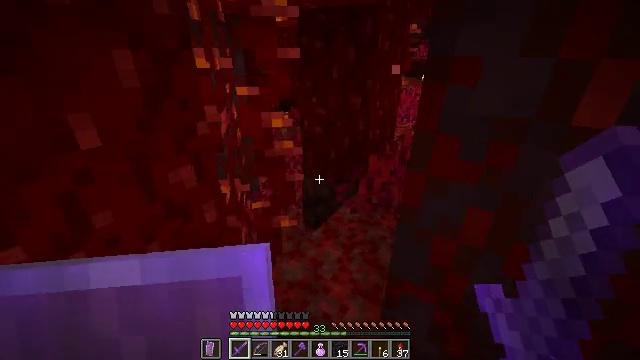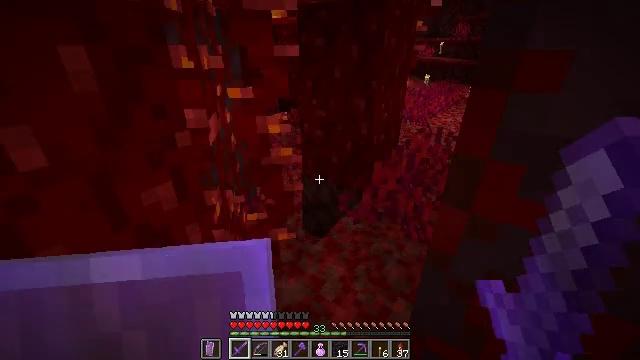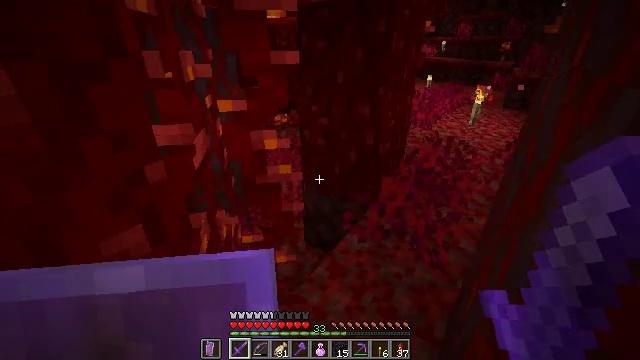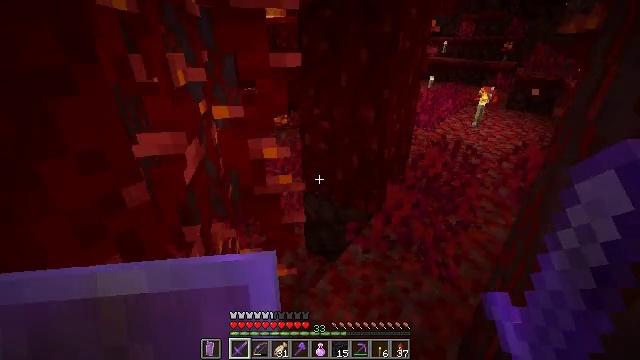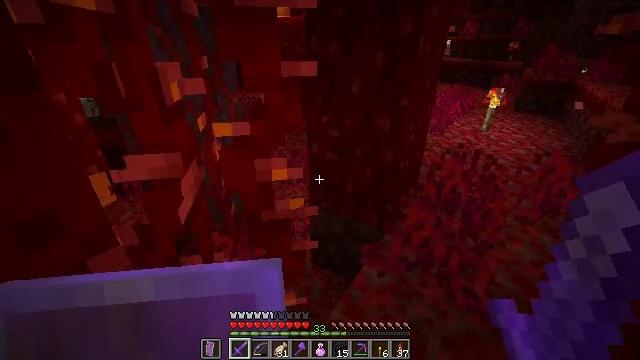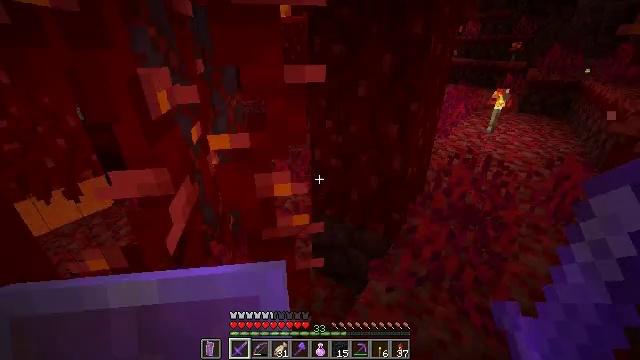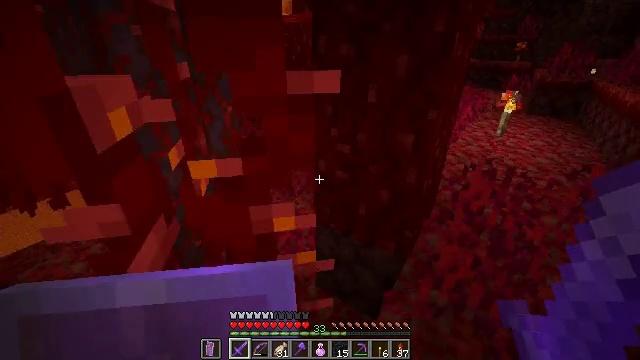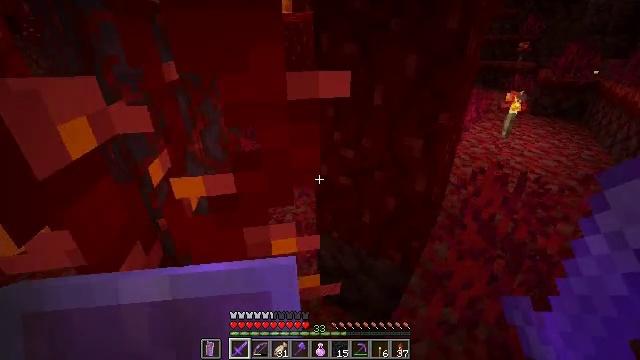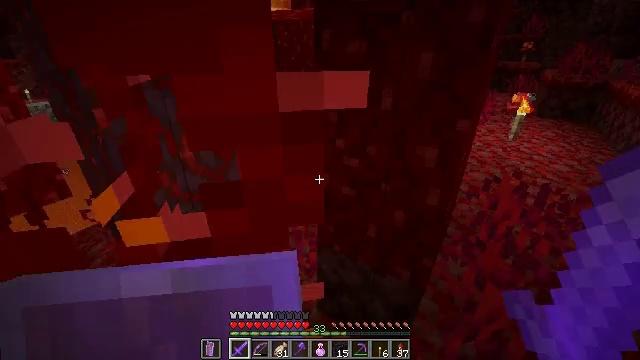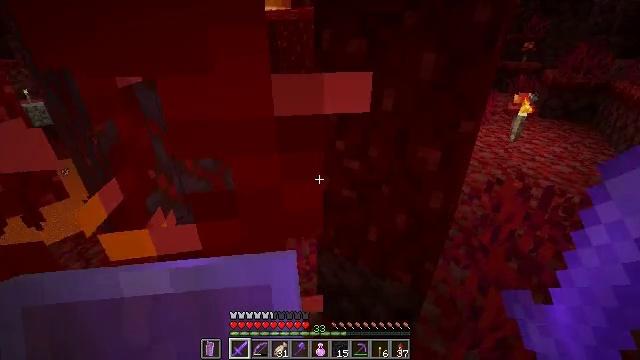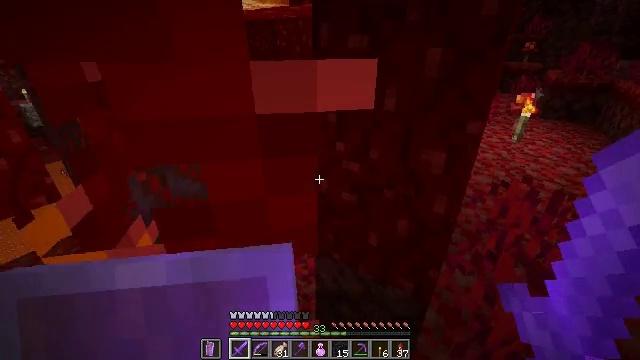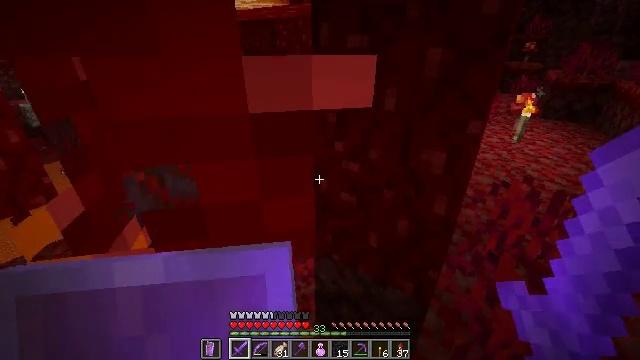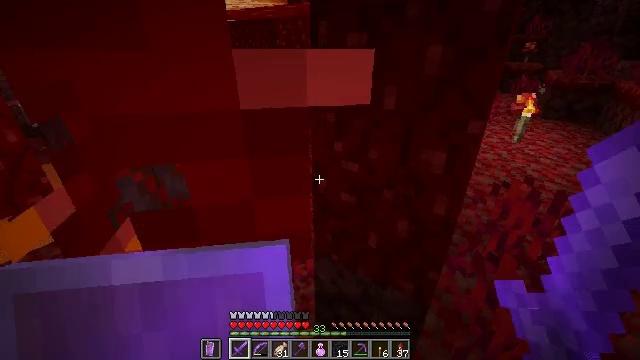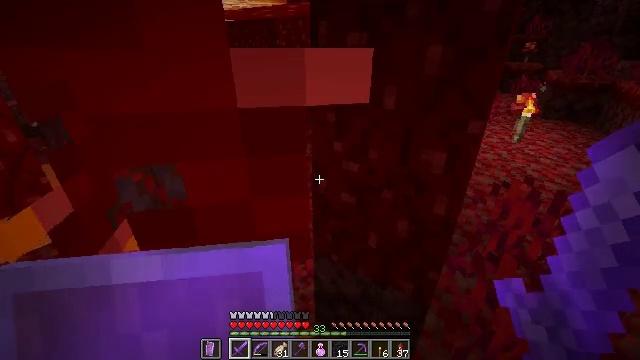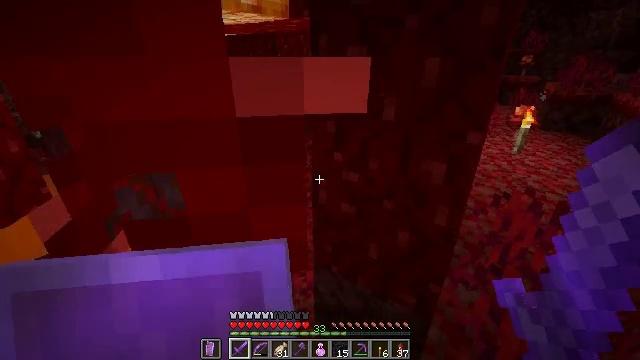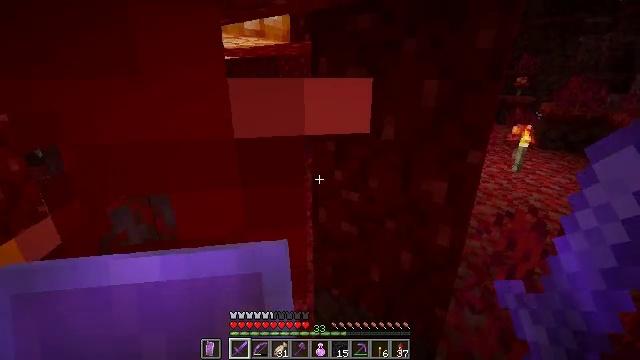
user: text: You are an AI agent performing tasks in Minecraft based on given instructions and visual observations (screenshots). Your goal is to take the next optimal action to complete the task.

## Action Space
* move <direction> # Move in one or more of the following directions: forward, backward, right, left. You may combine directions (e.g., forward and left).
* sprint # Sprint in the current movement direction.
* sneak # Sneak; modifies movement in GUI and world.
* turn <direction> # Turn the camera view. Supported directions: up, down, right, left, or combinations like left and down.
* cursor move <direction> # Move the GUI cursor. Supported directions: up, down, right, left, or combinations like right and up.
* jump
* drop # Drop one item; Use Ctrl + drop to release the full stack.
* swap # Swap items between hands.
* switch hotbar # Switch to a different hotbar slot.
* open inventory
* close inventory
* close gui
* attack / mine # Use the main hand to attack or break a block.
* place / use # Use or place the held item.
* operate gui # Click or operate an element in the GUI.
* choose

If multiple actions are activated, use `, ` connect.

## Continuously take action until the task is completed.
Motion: motion action
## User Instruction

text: Collect warped fungus to use for crafting.
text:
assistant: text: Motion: move forward
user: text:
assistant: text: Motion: move forward
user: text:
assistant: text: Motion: move forward
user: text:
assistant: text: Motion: move forward
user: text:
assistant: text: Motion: move forward
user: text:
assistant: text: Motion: move forward
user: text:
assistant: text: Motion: move forward
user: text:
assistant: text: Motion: no_op
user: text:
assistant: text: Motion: no_op
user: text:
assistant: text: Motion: no_op
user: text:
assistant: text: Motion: no_op
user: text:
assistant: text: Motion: no_op
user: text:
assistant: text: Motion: no_op
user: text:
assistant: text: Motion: turn up
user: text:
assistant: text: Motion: move forward, turn up
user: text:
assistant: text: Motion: move forward
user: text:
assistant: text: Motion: move forward and move left
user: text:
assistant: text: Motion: move forward and move left
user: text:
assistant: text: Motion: move forward and move left, turn right and up
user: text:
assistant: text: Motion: move forward and move left, turn right and up
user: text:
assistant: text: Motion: move forward
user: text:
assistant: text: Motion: move forward
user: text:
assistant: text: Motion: no_op
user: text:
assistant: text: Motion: turn right
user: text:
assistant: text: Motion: turn right
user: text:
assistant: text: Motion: no_op
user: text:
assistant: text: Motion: no_op
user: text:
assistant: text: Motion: no_op
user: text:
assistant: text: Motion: no_op
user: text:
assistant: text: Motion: no_op